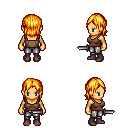
a pixel art fantasy rpg character, female body template, human, tanned skin, brown pirate shirt, metal pants, light blonde long bangs hairstyle, maroon shoes, dagger, four views (front, back, left, right), 2x2 character sprite sheet, small pixel art, hard edges, no anti-aliasing